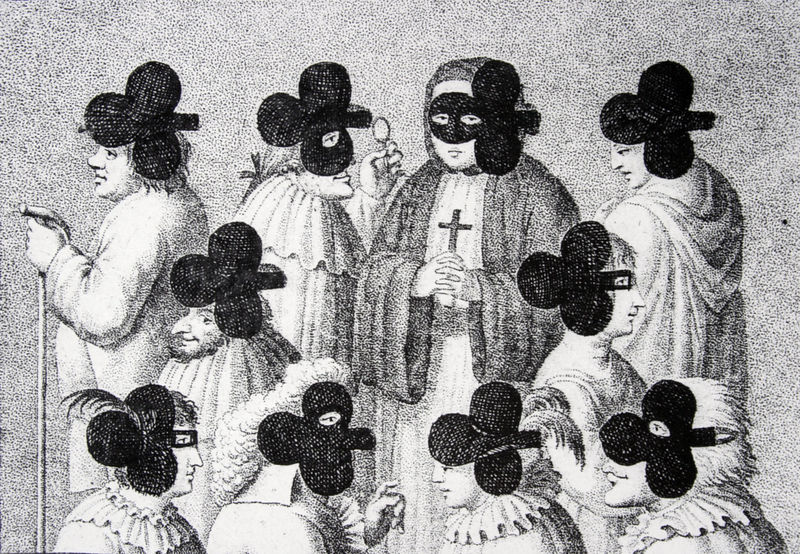
Titel: Spielkarte von den Transformationskarten von J.G. Cotta für 1805
Künstler: Charlotte von Jennison-Walworth
Standort: Frankfurt am Main
Institution: Historisches Museum
Schlagwörter: feder, gruppe, hand, kopf, schatten, umhang, weiß, frauen, menschen, finger, frau, grau, hut, hüte, köpfe, licht, männer, nase, profil, schwarz, zeichnung, ball, haube, karo, schleife, bart, bärte, profile, augen, barock, falten, federn, halten, kragen, stehen, ärmel, krägen, kirche, geistlicher, gewand, haare, kutte, mantel, gewänder, kinn, lippen, rokoko, arbeit, stock, perücke, dutt, seitlich, spieler, venedig, gehstock, stab, hemden, farbe, grafik, graphik, rauschen, bischof, karikatur, gefaltet, maskerade, verkleidung, karten, zopf, robe, rüschen, lachen, tusche, beruf, maske, kreuz, druck, schwarzweiss, radierung, stich, brille, nonne, aquatinta, beten, hüze, karte, pope, pfarrer, kreuze, klerus, priester, kruzifix, este, handg, mönch, kostüme, geistliche, mönche, lupe, perücken, heilig, kupferstich, verdeckt, karneval, klee, druch, brillen, monokel, neun, kleeblatt, pick, pieck, pik, spielkarte, spielkarten, pixel, zehn, sinnbild, masken, pilger, blicj, meissel, attribute, identifikation, zorro, berufe, maskierung, harken, kleeblätter, kariatur, seitliche, maskiert, charade, identifizierung, paß form, spielkartenfarbe, stereotypisch, 8, 10, vergrößerungsglas, +verkleidung, maseken, kreuz+, lorignon, bapik, gesellschafz